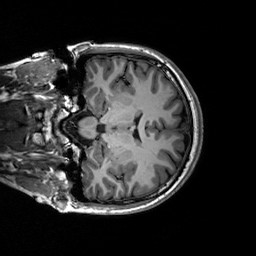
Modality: T1w
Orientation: coronal
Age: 22
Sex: female
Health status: healthy
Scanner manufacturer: siemens
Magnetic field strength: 3 T
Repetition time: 2.3 s
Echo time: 0.00236 s